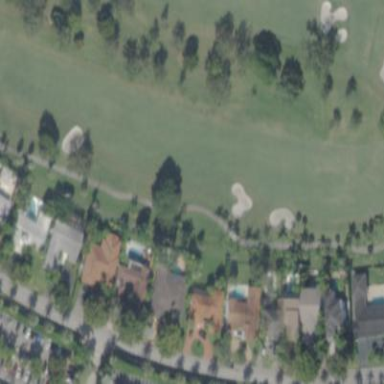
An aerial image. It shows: Grassy area designated as golf fairway.